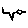
Label: bird